Question: I have written a small function that plots multiple glm's as forest plots with ggplot. Each model shares the same predictors, but have different dependent variables.
The function requires at least all glm-objects as parameter. Then a data frame is created which is used for the ggplot-procedure.
In my example, I have following data frame with the predictors "sex", "age" (alter3gr), socio-economic status ("ses") and experience ("f0103"). After "transforming" the glm's into a data frame, the results look like this example:
'''
OR lower upper p pa shape grp xpos
sex1 <PHONE> <PHONE> <PHONE> "1.33 **" s 3 1 7
alter3gr1 <PHONE> <PHONE> <PHONE> "1.05" ns 1 1 6
alter3gr2 <PHONE> <PHONE> <PHONE> "0.7 *" s 2 1 5
ses3_neu21 <PHONE> <PHONE> <PHONE> "1.33 *" s 2 1 4
ses3_neu22 2.<PHONE> <PHONE> 2.<PHONE> "2 ***" s 4 1 3
f01031 <PHONE> <PHONE> <PHONE> "1.6 ***" s 4 1 2
f01032 2.<PHONE> <PHONE> 3.<PHONE> "2.38 ***" s 4 1 1
sex11 <PHONE> <PHONE> <PHONE> "0.98" ns 1 2 7
alter3gr11 <PHONE> <PHONE> <PHONE> "1.18" ns 1 2 6
alter3gr21 <PHONE> <PHONE> <PHONE> "0.76" ns 1 2 5
ses3_neu211 <PHONE> <PHONE> <PHONE> "0.95" ns 1 2 4
ses3_neu221 <PHONE> <PHONE> <PHONE> "1.19" ns 1 2 3
f010311 <PHONE> <PHONE> <PHONE> "1.47 **" s 3 2 2
f010321 <PHONE> <PHONE> 2.<PHONE> "1.79 ***" s 4 2 1
sex12 <PHONE> <PHONE> <PHONE> "1.16" ns 1 3 7
alter3gr12 <PHONE> <PHONE> <PHONE> "1.11" ns 1 3 6
alter3gr22 <PHONE> <PHONE> <PHONE> "1.02" ns 1 3 5
ses3_neu212 <PHONE> <PHONE> <PHONE> "1.23" ns 1 3 4
ses3_neu222 <PHONE> <PHONE> 2.<PHONE> "1.62 *" s 2 3 3
f010312 <PHONE> <PHONE> <PHONE> "1.52 **" s 3 3 2
f010322 2.<PHONE> <PHONE> 2.<PHONE> "2.05 ***" s 4 3 1
sex13 <PHONE> <PHONE> <PHONE> "0.67 *" s 2 4 7
alter3gr13 <PHONE> <PHONE> <PHONE> "1.23" ns 1 4 6
alter3gr23 <PHONE> <PHONE> <PHONE> "1.13" ns 1 4 5
ses3_neu213 <PHONE> <PHONE> <PHONE> "1.15" ns 1 4 4
ses3_neu223 <PHONE> <PHONE> 3.<PHONE> "1.83 *" s 2 4 3
f010313 <PHONE> <PHONE> <PHONE> "1.23" ns 1 4 2
f010323 <PHONE> <PHONE> 2.<PHONE> "1.83 *" s 2 4 1
'data.frame': 42 obs. of 8 variables:
$ OR : num 1.325 1.054 0.704 1.327 2.004 ...
$ lower: num 1.074 0.808 0.537 1.027 1.439 ...
$ upper: num 1.637 1.375 0.921 1.713 2.801 ...
$ p : Factor w/ 40 levels "0.7 *","0.89",..: 5 3 1 4 7 6 8 12 13 10 ...
$ pa : Factor w/ 2 levels "ns","s": 2 1 2 2 2 2 2 1 1 1 ...
$ shape: chr "3" "1" "2" "2" ...
$ grp : Factor w/ 6 levels "1","2","3","4",..: 1 1 1 1 1 1 1 2 2 2 ...
$ xpos : Factor w/ 8 levels "1","2","3","4",..: 7 6 5 4 3 2 1 7 6 5 ...
'''
The different models are identified by the "grp" column, the predictors by the "xpos" column.
This is how I draw the ggplot:
'''
plotHeader <- ggplot(finalodds, aes(y=OR, x=xpos, alpha=pa, colour=grp))+
geom_point(position=position_dodge(-modelPlotSpace)) +
geom_errorbar(aes(ymin=lower, ymax=upper), position=position_dodge(-modelPlotSpace)) +
geom_text(aes(label=p, y=upper), position=position_dodge(width=-modelPlotSpace), hjust=-0.1) +
scale_x_discrete(labels=axisLabels.y) +
scale_y_log10(limits=c(lower_lim, upper_lim), breaks=ticks, labels=ticks) +
coord_flip()
'''
However, in the plot, the order of the models change for almost every x-position (predictor). Does anybody know why? I'd like to have the same order of my OR-values for each x-position...

<URL>', the problem occurs.
Thanks in advance
Daniel
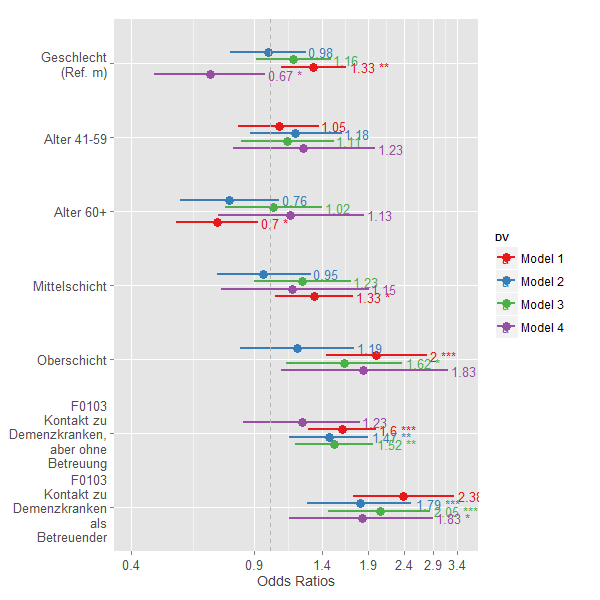
Answer: Here's the minimal example ('finalodds' taken as above):
'''
ggplot(finalodds, aes(y=OR, x=xpos, alpha=pa, colour=as.factor(grp))) +
geom_errorbar(aes(ymin=lower, ymax=upper), position=position_dodge(-0.4), width=0, size=0.8) +
scale_alpha_manual(values=c(1,1), guide="none")
'''

The correct order is restored by changing the 'alpha' and 'colour' aes:
'''
ggplot(finalodds, aes(y=OR, x=xpos, colour=as.factor(grp)), alpha=pa) +
geom_errorbar(aes(ymin=lower, ymax=upper), position=position_dodge(-0.4), width=0, size=0.8) +
scale_alpha_manual(values=c(1,1.0), guide="none")
'''